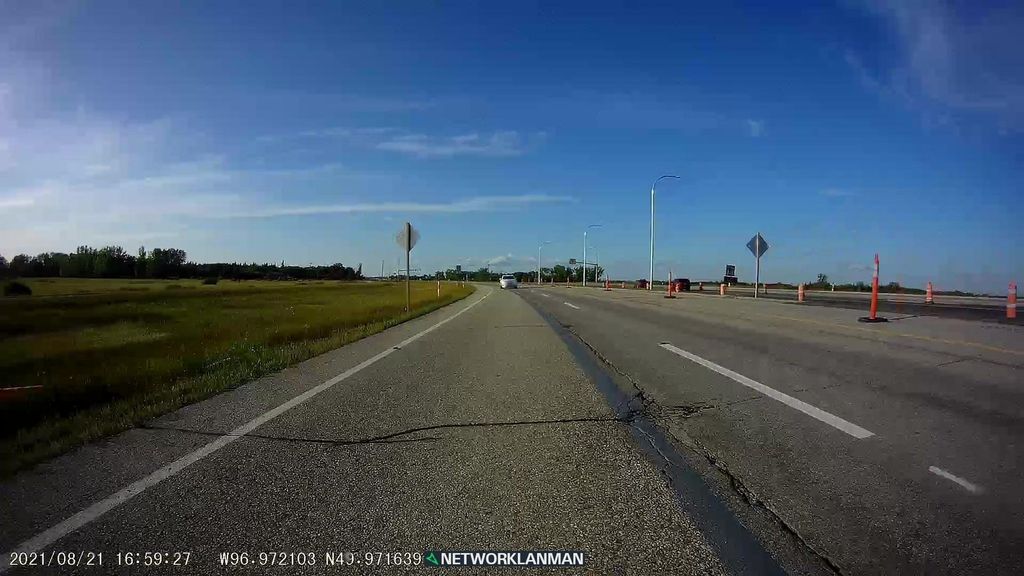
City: winnipeg